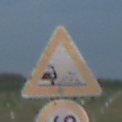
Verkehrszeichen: SplittSchotter
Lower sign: Geschwindigkeit60
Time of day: SunriseSunset
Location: Outdoor (Nature)
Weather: PartlyCloudy
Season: NotSpecified
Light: Natural